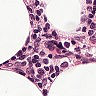
Metastatic tissue present: no